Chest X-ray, AP view. Patient: 42 years old, sex F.
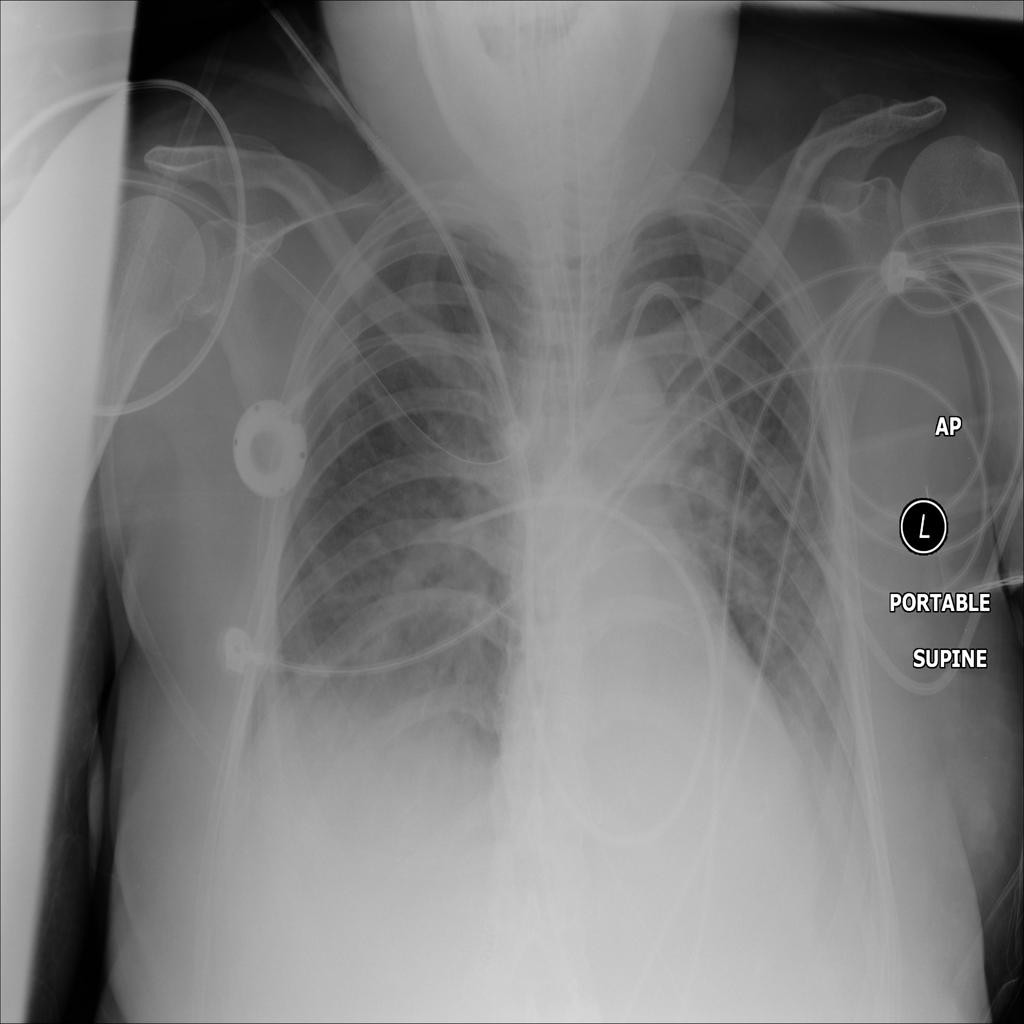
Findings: Effusion, Pneumonia